Question: I am trying to plot a correlation matrix and instead of the bin number as a label (see the y-axis labels) I'd like to have the physical, actual units (the x-axis labels). Unfortunately I can't get to align the xticks with the center of the bins and I don't understand why I don't have a label at each column of the matrix.

The code below produces the figure:
'''
fig = plt.figure()
ax = fig.add_subplot(1,1,1)
labels =['', '0.13','0.20','0.32','0.50','0.79','1.26','2.00','3.16','5.01']
plt.xticks(range(len(labels)+1), labels, size='small')
#The '+1 in range seems needed as if I don't include it the first label is not displayed at all
plt.imshow(np.corrcoef(bootstrap_samples_matrix.transpose()), interpolation='nearest', cmap=plt.cm.Reds, extent=(0.5,10.5,0.5,10.5), align="center")
plt.colorbar()
'''
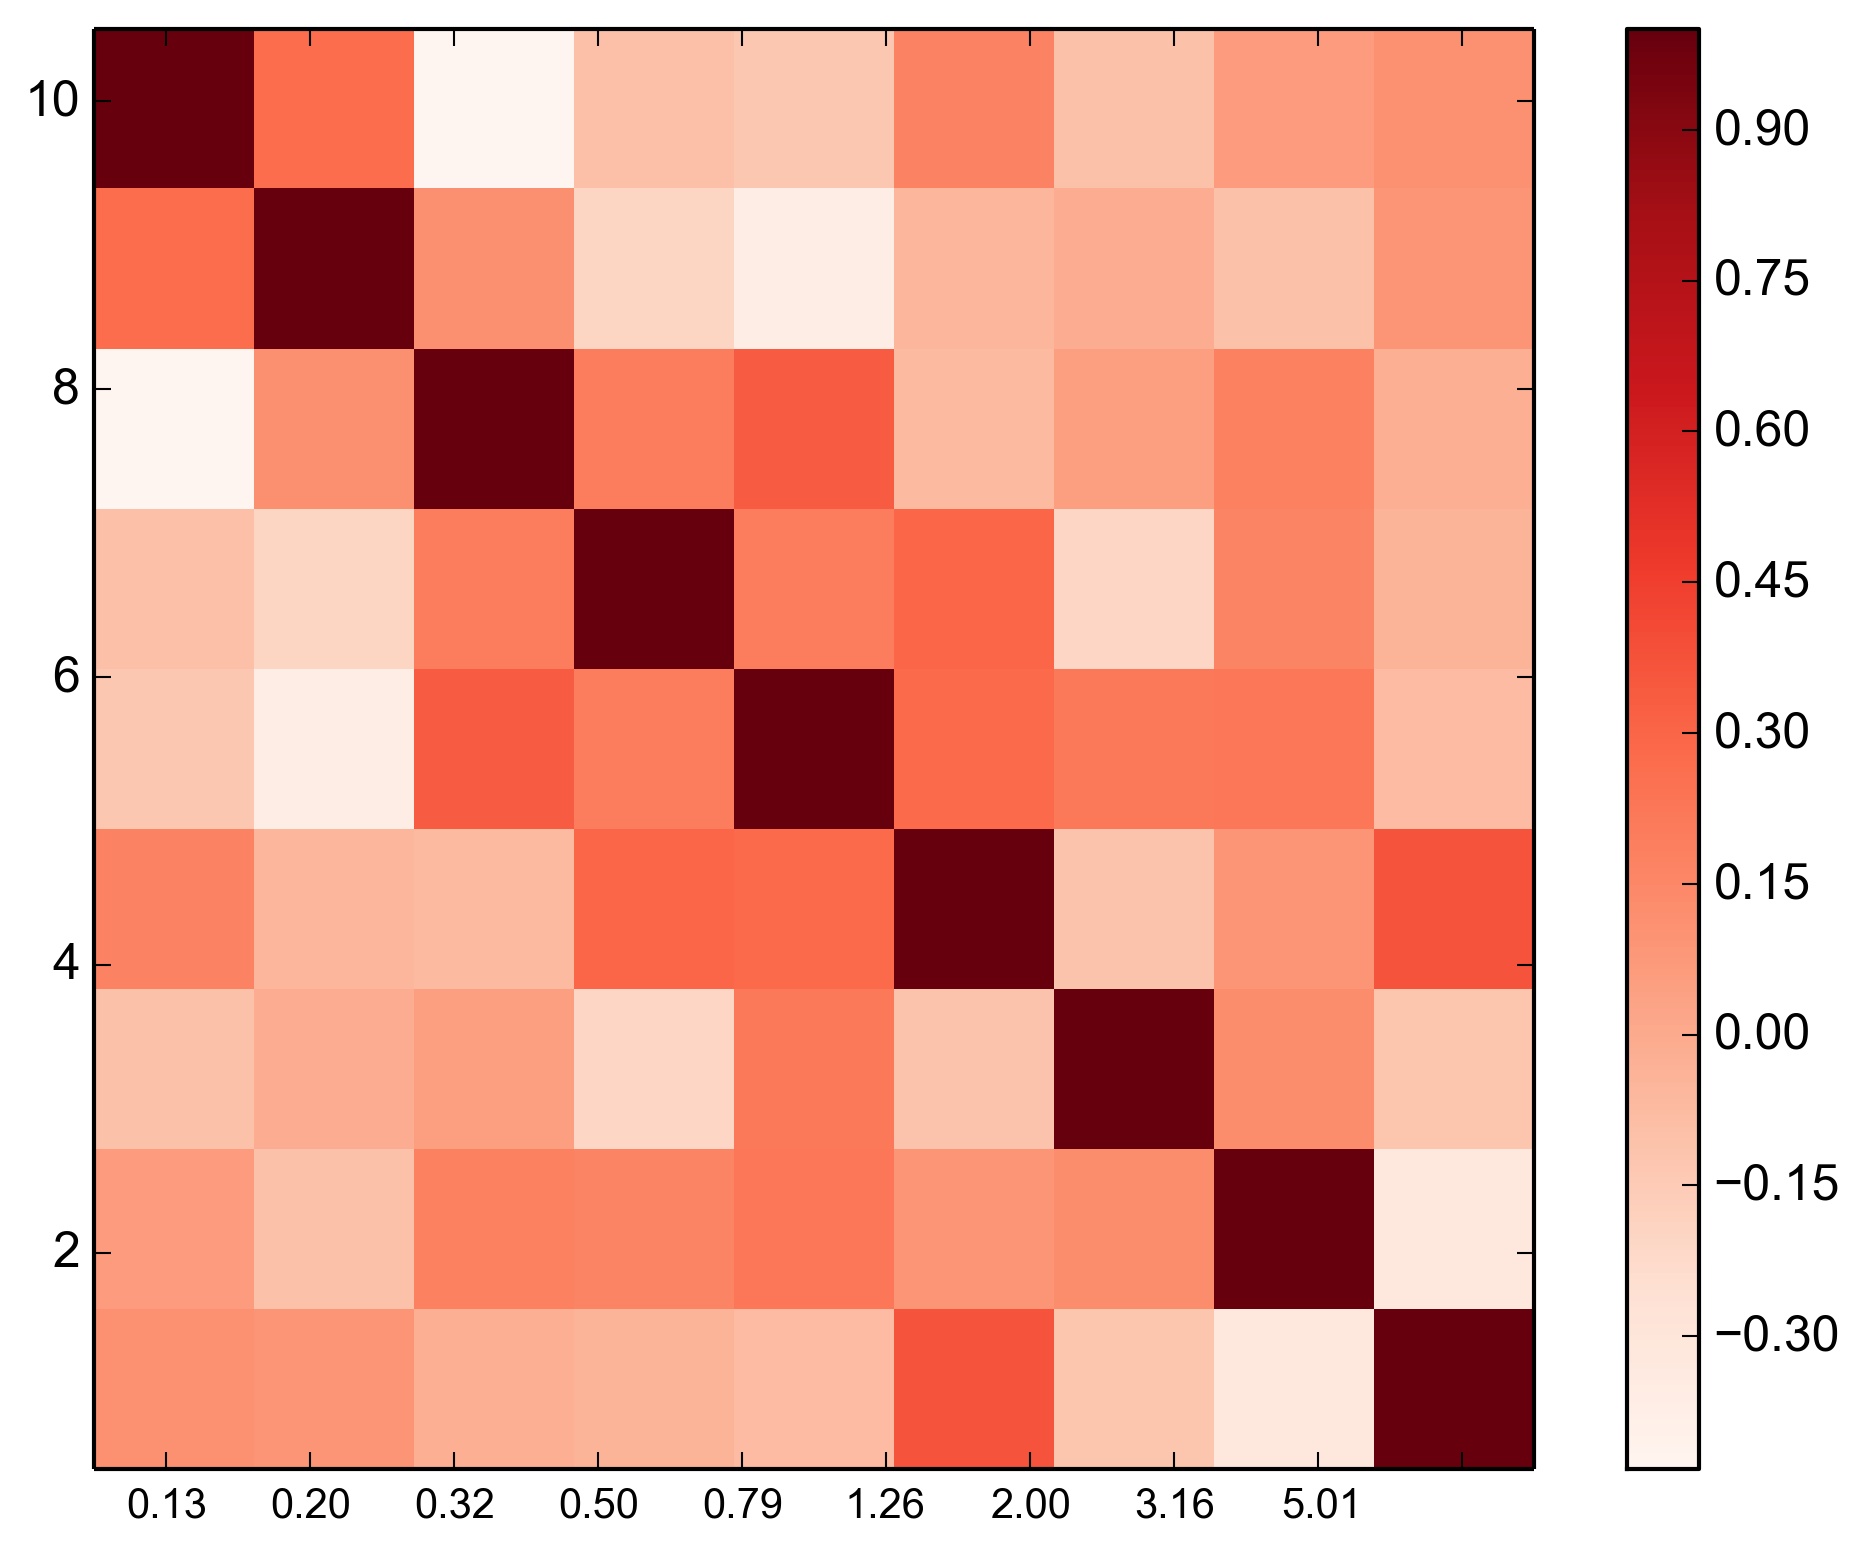
Answer: To align the xticks with the center of the bins and in order to have a label at each column of the matrix, one could do it by setting the labels manually.
'''
fig = plt.figure()
ax = fig.add_subplot(1,1,1)
manual_labels =['0.20','0.32','0.50','0.79','1.26','2.00','3.16']
ax.set_xticks([0.5,1.5,2.5,3.5,4.5,5.5,6.5,7.5])
ax.set_xticklabels(manual_labels, minor=False)
ax.set_yticks([0.5,1.5,2.5,3.5,4.5,5.5,6.5,7.5])
ax.set_yticklabels(manual_labels, minor=False)
'''